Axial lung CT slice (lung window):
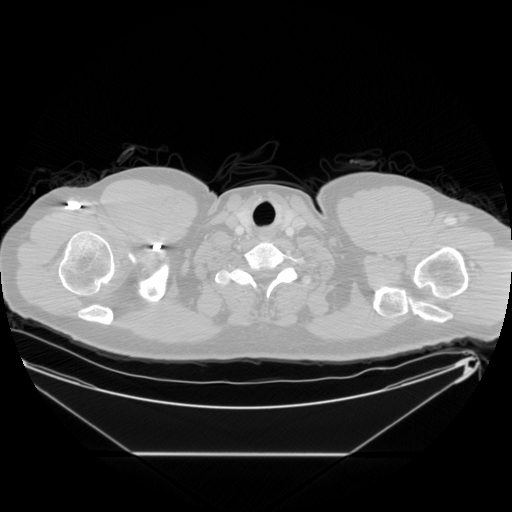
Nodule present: no